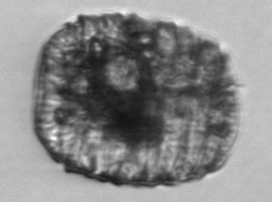
Label: Polykrikos